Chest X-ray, PA view. Patient: 64 years old, sex M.
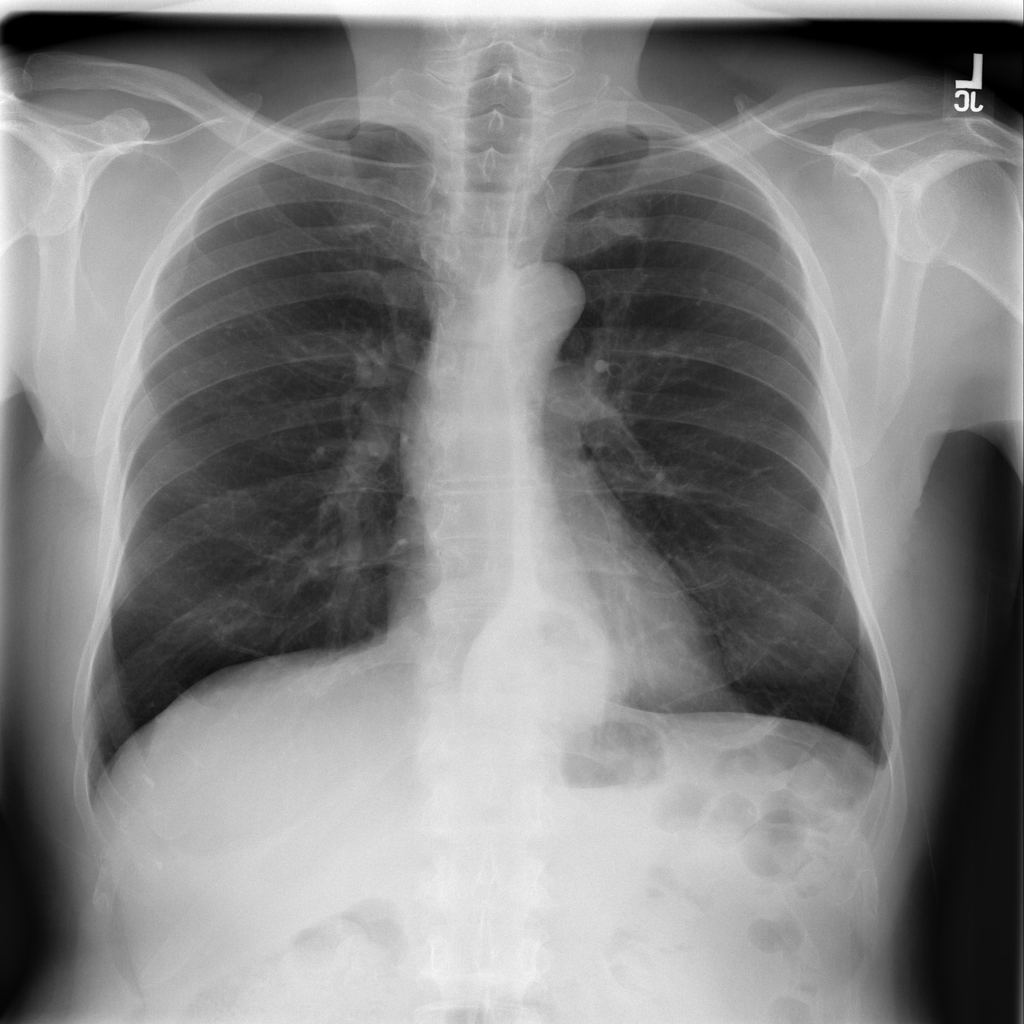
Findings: Hernia